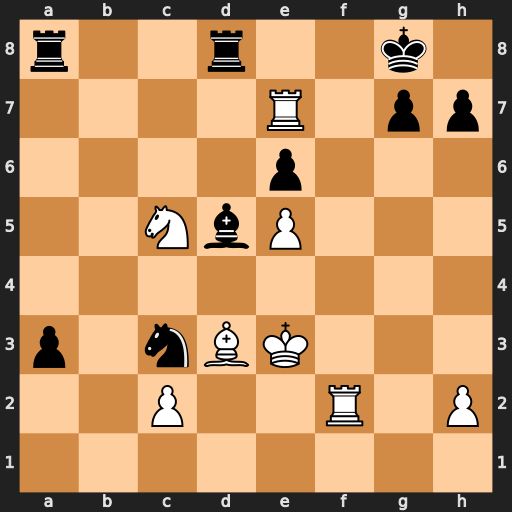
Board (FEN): r2r2k1/4R1pp/4p3/2NbP3/8/p1nBK3/2P2R1P/8
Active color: w
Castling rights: -
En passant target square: -
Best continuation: Rff7 Kh8 Rxg7 a2 Rxh7+